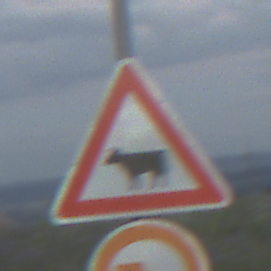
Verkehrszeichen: ViehtriebRechts
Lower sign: UeberholverbotKraftfahrzeuge
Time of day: SunriseSunset
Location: Outdoor (Nature)
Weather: PartlyCloudy
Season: NotSpecified
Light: Natural